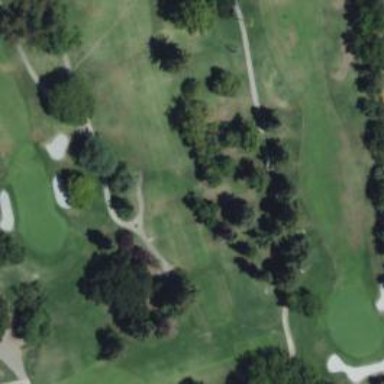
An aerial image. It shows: Path for golf carts.